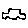
Label: car